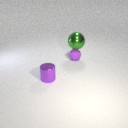
small purple metal cylinder to the left of small purple rubber sphere